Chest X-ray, AP view. Patient: 45 years old, sex M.
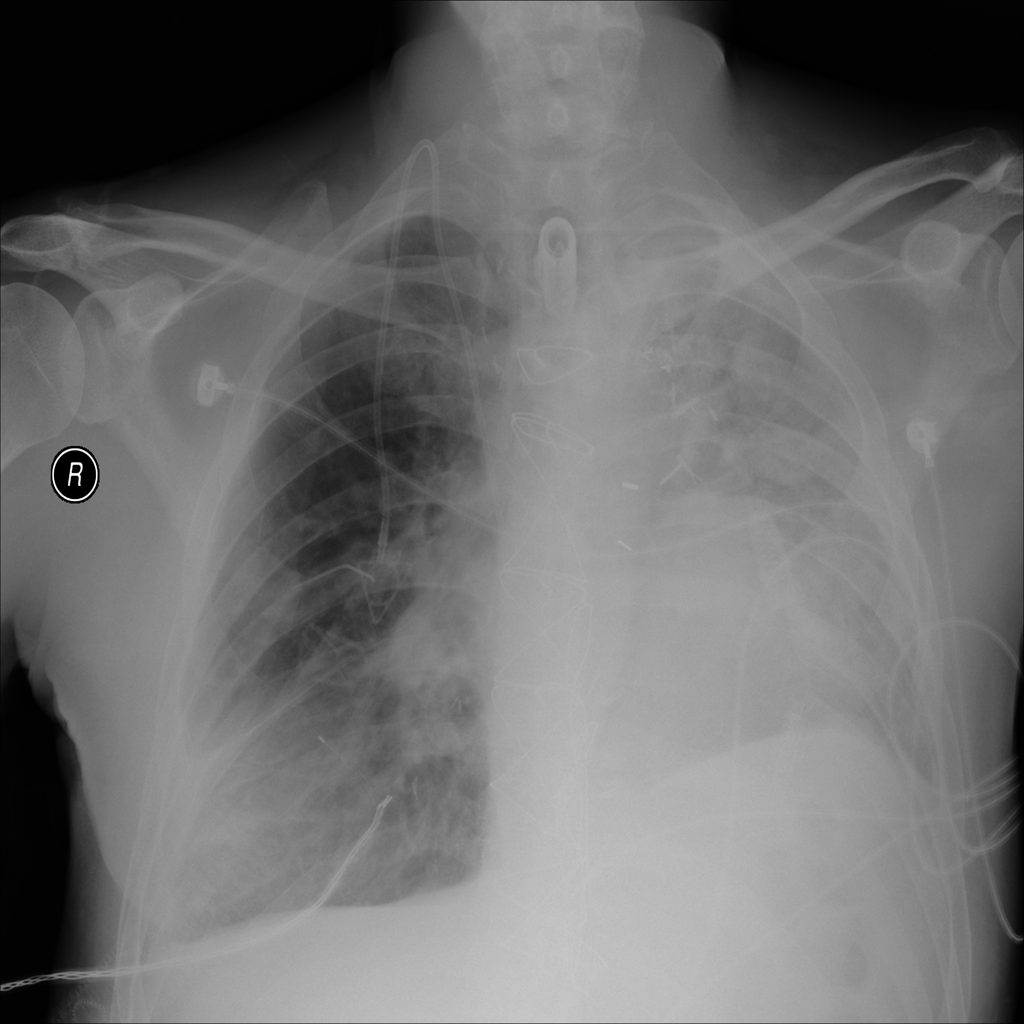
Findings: Mass